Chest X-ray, AP view. Patient: 54 years old, sex M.
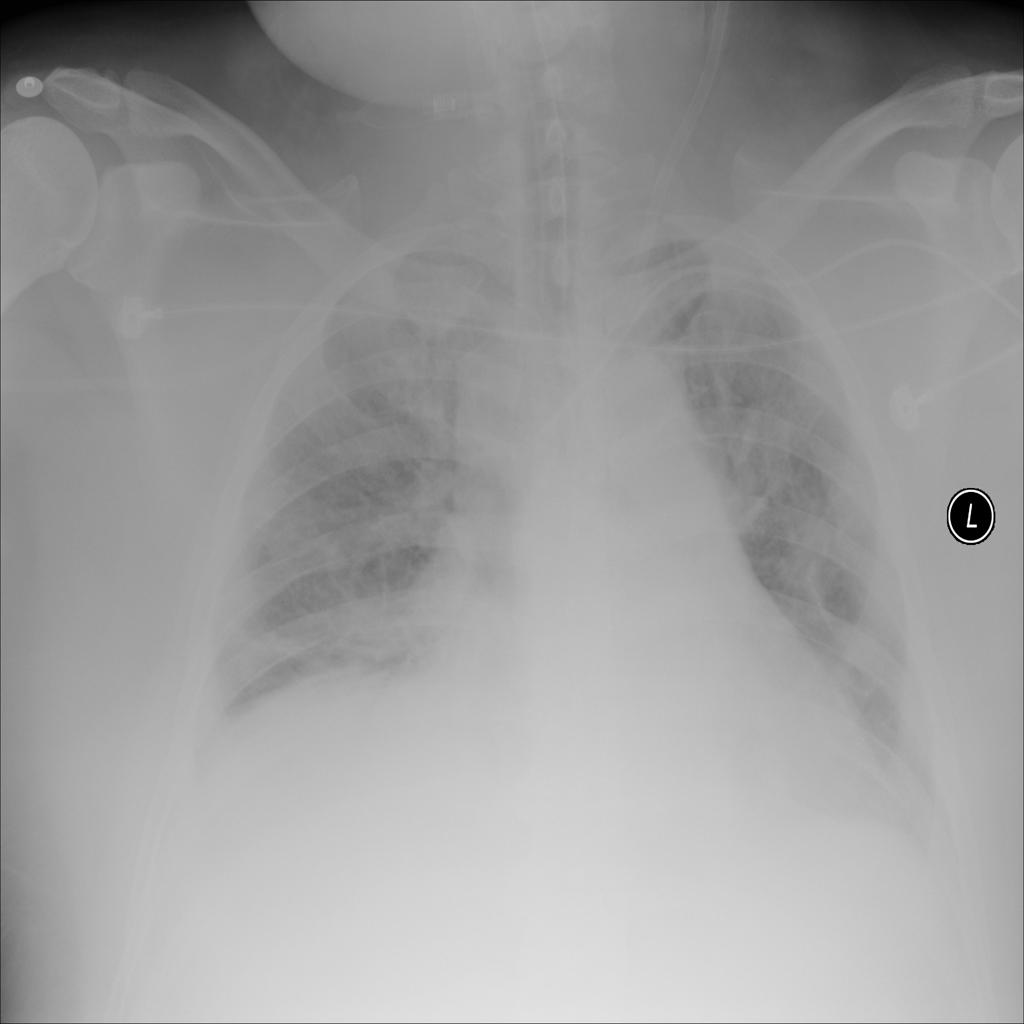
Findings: Atelectasis, Infiltration